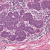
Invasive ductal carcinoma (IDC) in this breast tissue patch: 0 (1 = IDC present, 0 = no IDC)